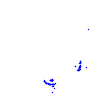
Particle: pion